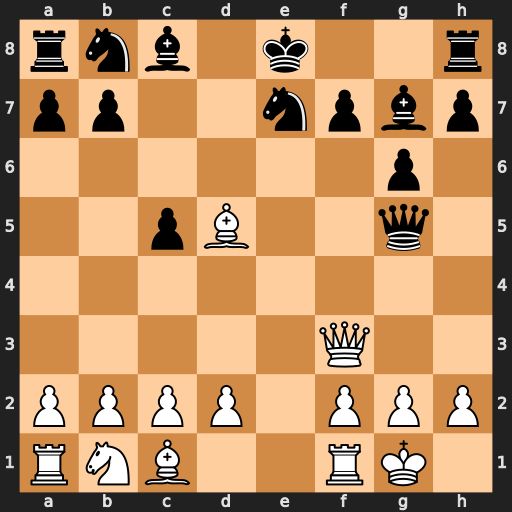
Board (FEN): rnb1k2r/pp2npbp/6p1/2pB2q1/8/5Q2/PPPP1PPP/RNB2RK1
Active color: w
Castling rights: kq
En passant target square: -
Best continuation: Qxf7+ Kd8 Qxg7